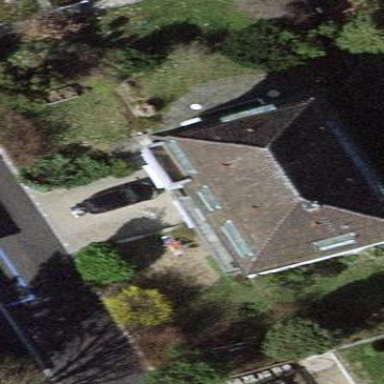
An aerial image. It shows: Building with pyramidal-shaped roof.